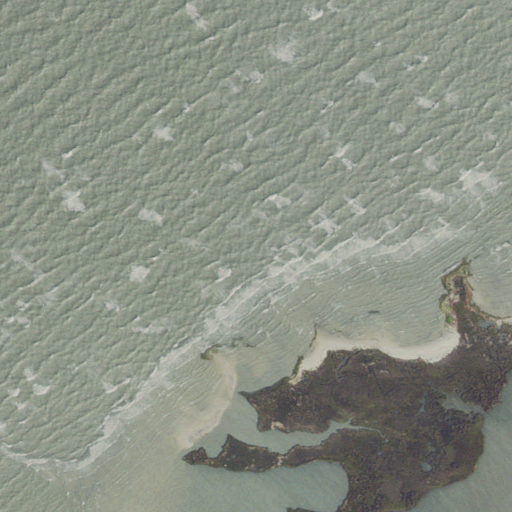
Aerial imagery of island in Virginia named Parkers Island containing open water and herbaceous wetlands